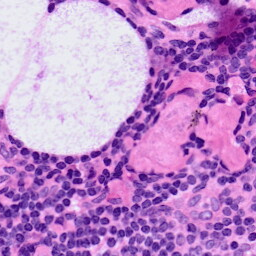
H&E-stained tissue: LymphNode